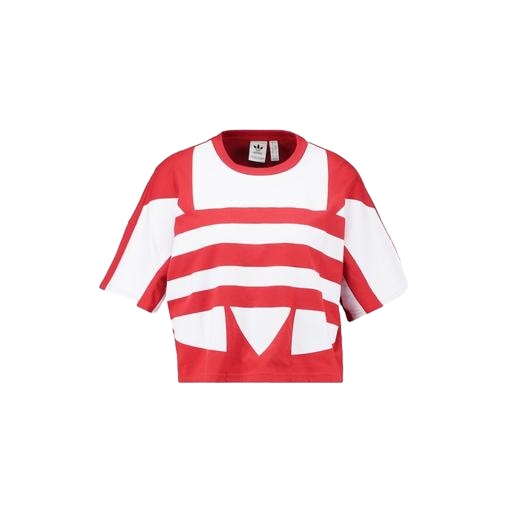
mid t-shirt, red colorblock graphic tee, red boxy tee, white background